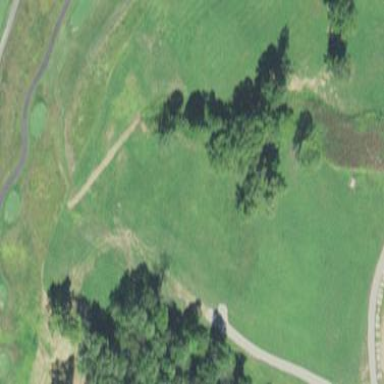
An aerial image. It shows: Rough grassy area used for golf.